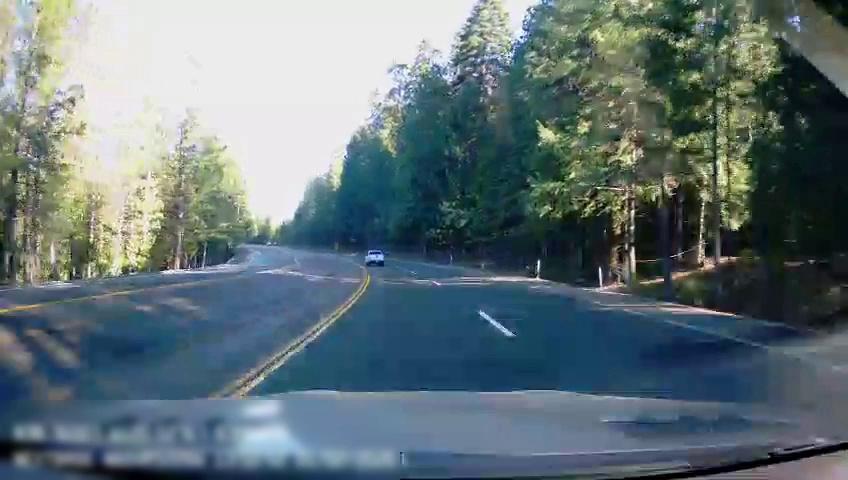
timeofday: Day
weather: Sunny
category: Drivable Space
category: Vehicles | Truck
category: Lanes | Current Lane
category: Lanes | Alternate Lane
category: Lanes | Current Lane
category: Lanes | Alternate Lane
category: Lanes | Opposite Lane
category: Lanes | Opposite Lane